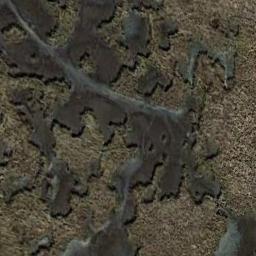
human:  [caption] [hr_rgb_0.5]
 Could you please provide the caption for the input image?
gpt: There is almost no vegetation on this wetland .

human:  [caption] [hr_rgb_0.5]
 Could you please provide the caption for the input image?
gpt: There are a few brown bare lands in the river in a wetland with sparse green plants on the bare lands .

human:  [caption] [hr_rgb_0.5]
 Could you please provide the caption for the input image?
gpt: There are many different areas of wetlands .

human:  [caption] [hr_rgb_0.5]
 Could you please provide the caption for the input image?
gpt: The wetland consists of bare land, Dry plants and water .

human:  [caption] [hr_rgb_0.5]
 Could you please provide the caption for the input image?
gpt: There are much bare land and many water areas on the wetland .